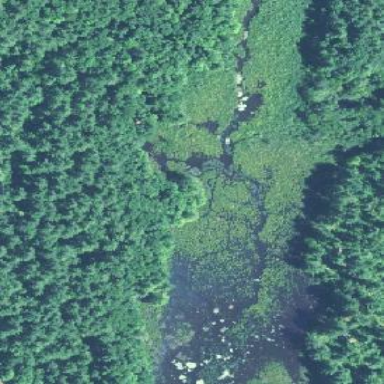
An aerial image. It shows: Marsh wetland.